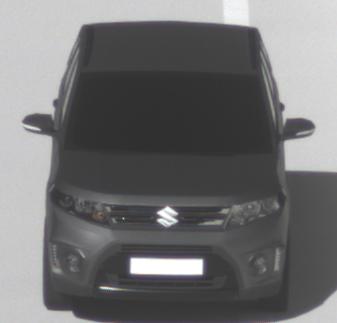
Make: Suzuki
Model: Vitara 1.6
Detailed model: Vitara (LY)
Model produced from: 2015/04
Model produced until: 2018/08
Doors: 5
Color: gray
Road condition: dry road
Daytime: morning or afternoon
Contrast: high contrast